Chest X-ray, PA view. Patient: 53 years old, sex M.
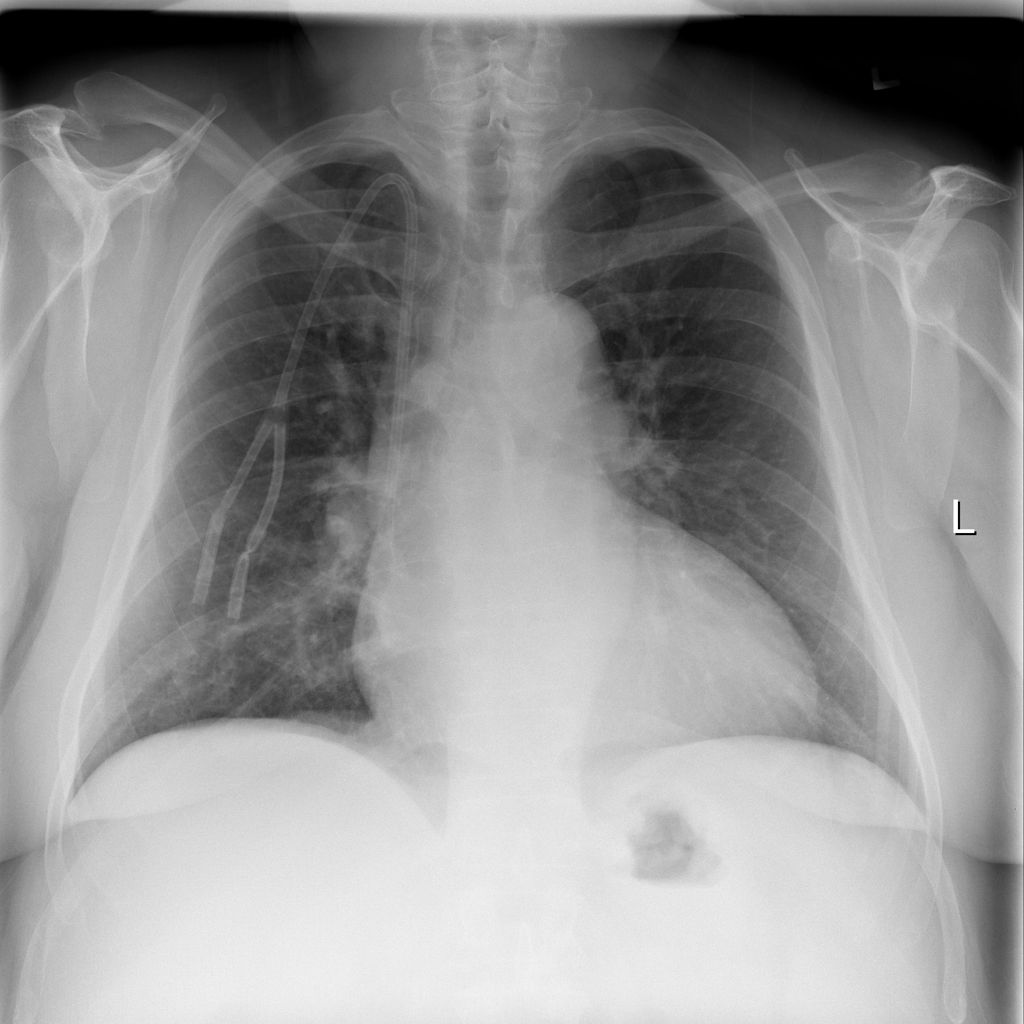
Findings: No Finding